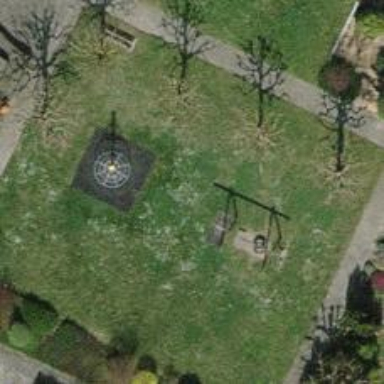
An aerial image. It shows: Playground with playground theme.